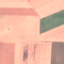
Label: AnnualCrop